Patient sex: F
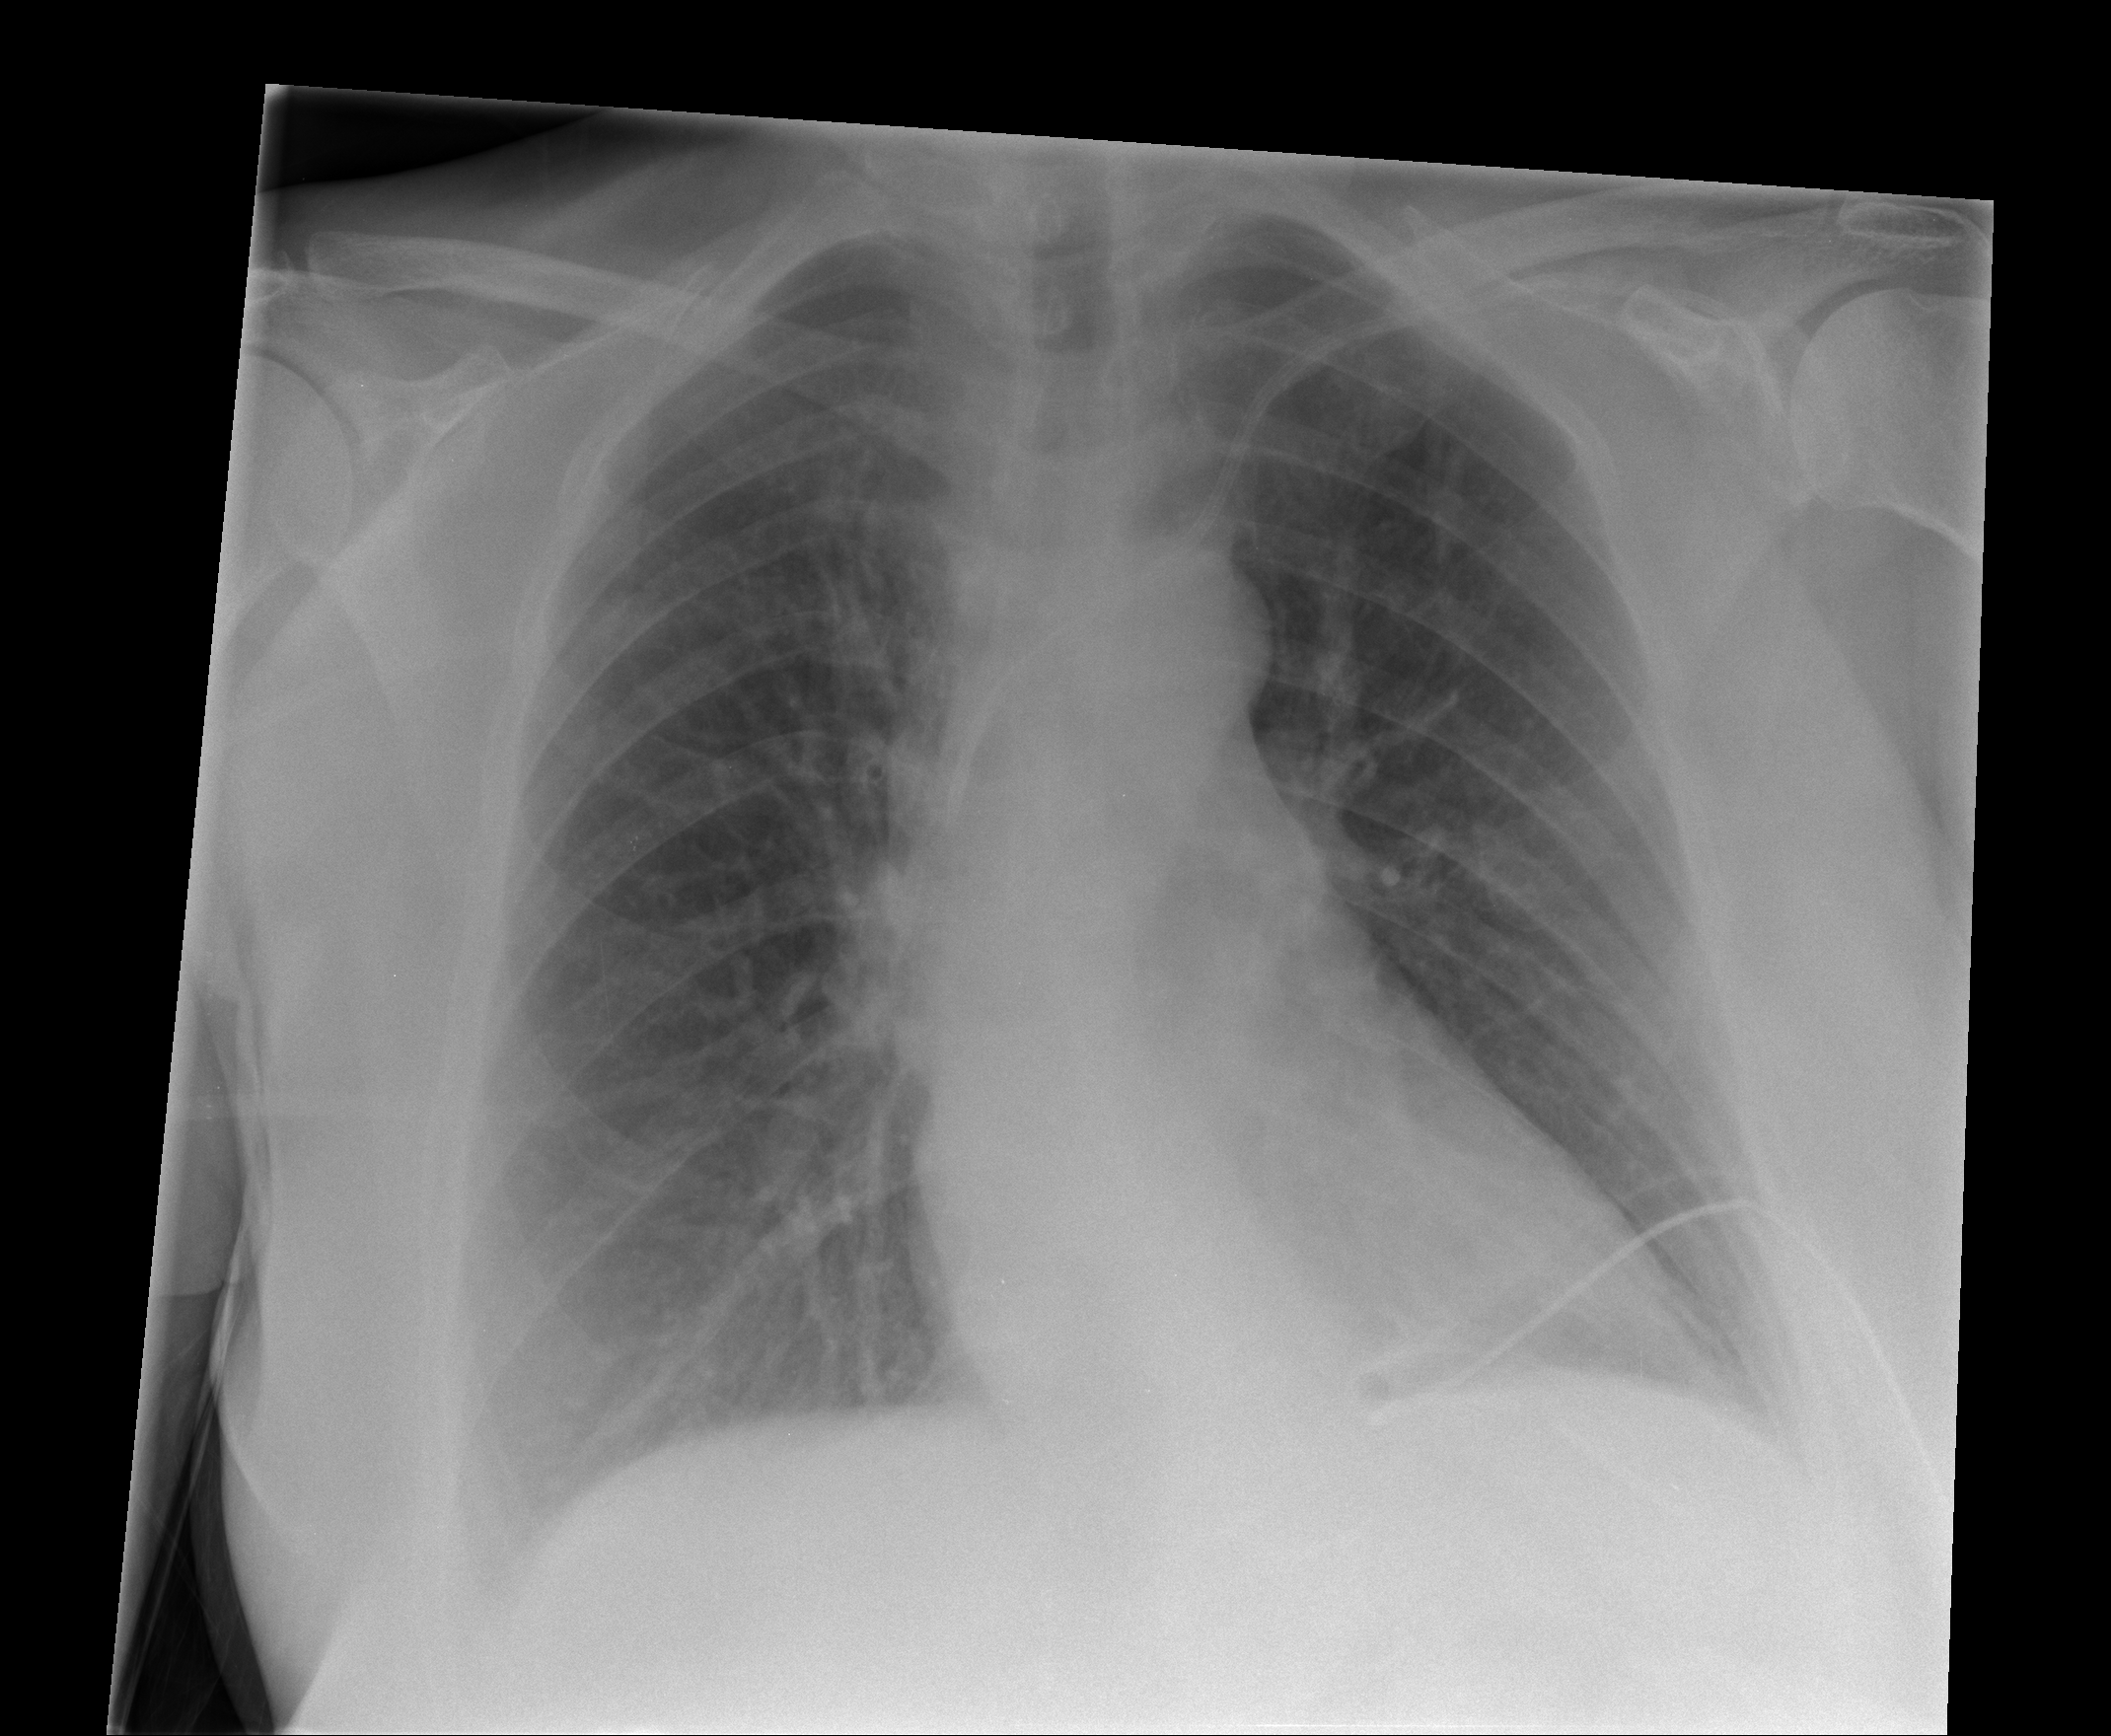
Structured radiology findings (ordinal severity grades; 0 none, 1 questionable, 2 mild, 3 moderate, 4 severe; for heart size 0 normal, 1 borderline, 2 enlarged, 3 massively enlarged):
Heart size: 0
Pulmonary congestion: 2
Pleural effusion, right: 0
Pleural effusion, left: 1
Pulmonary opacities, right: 0
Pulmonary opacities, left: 0
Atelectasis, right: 0
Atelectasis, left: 0